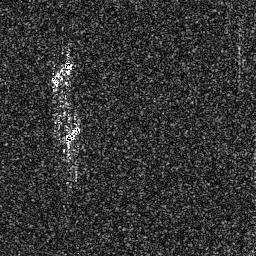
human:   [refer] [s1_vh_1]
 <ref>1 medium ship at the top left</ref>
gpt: <box>[[18, 22, 29, 33, 0]]</box>